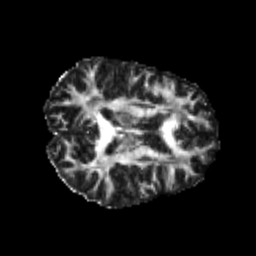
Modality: FA
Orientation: axial
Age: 22
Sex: female
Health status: healthy
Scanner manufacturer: philips
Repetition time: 7.393 s
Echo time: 0.08599 s